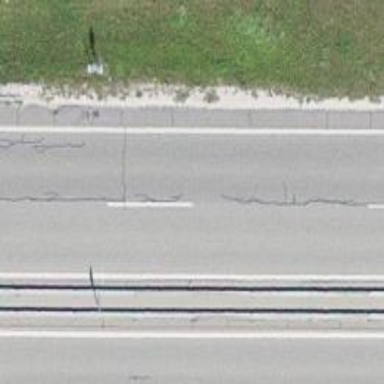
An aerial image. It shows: Asphalt motorway.